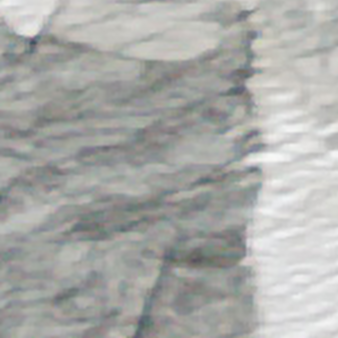
Label: other